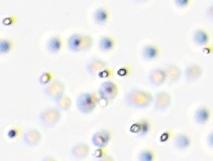
Label: Phaeocystis